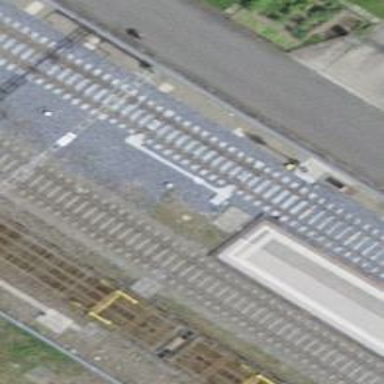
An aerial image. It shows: Single railway track with electrified contact line.